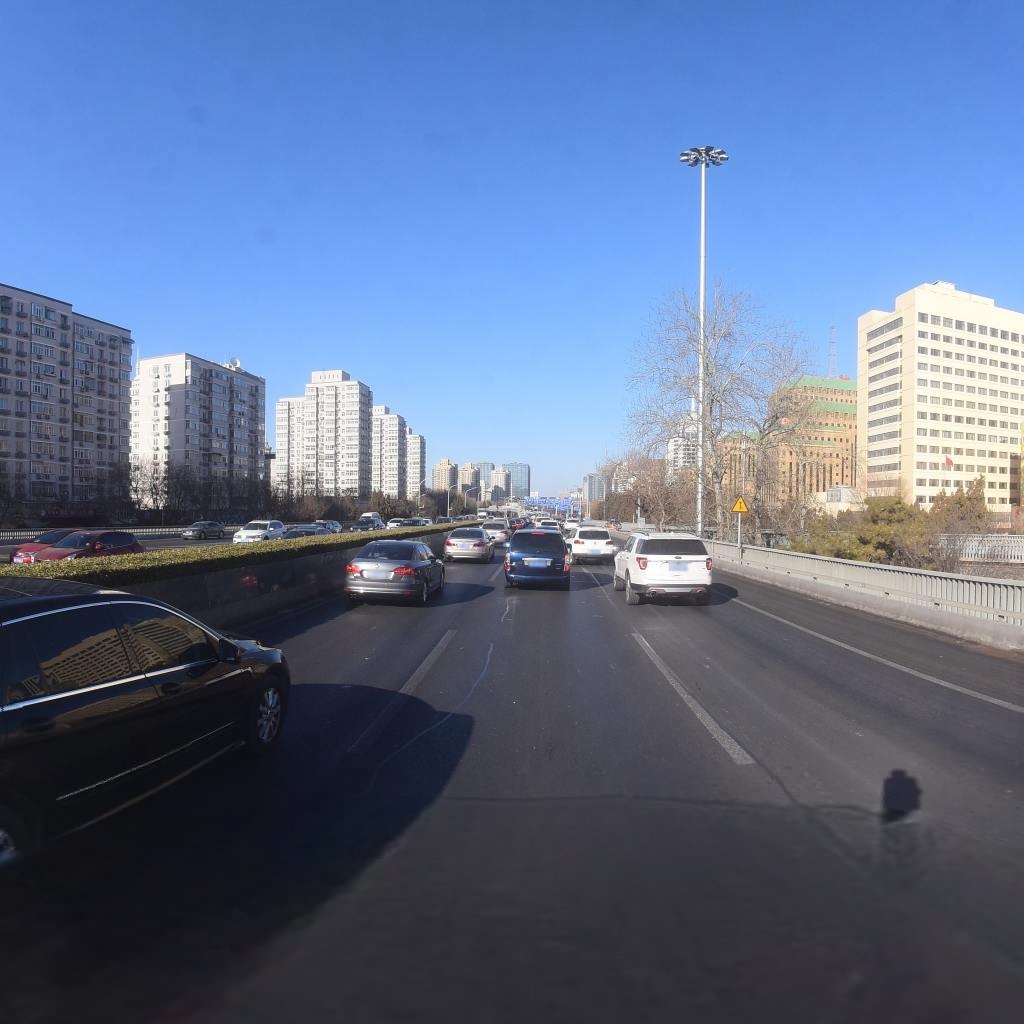
Region: Xicheng
Road damage annotations: longitudinal patch, longitudinal patch, longitudinal patch, longitudinal patch